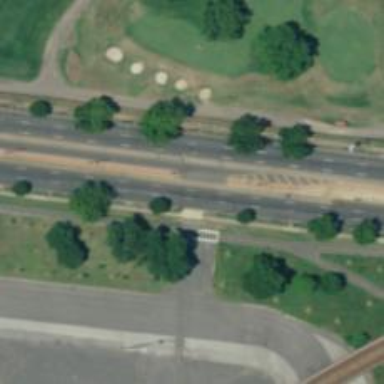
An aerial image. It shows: Primary highway with tram rails embedded in the road.